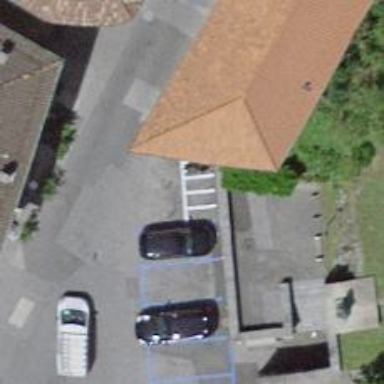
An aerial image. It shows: Motorcycle parking area.